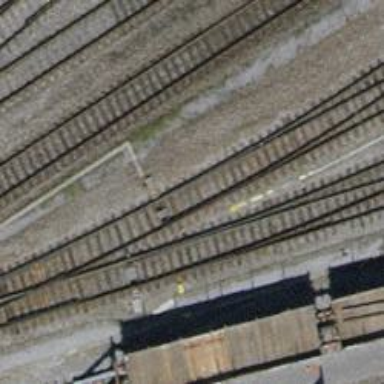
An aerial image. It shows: Railway switch.